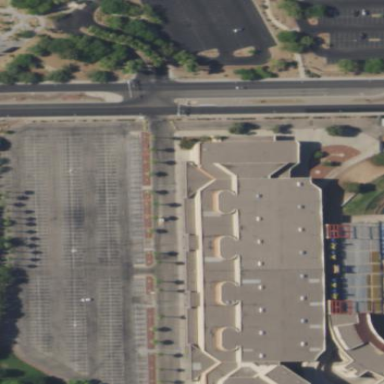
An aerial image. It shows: Conference center building.